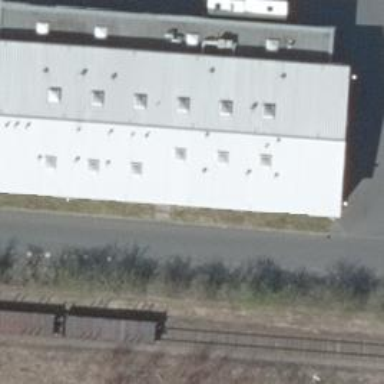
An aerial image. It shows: Building housing car wash facility.